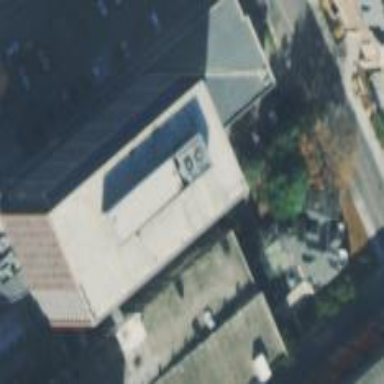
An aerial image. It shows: Building.